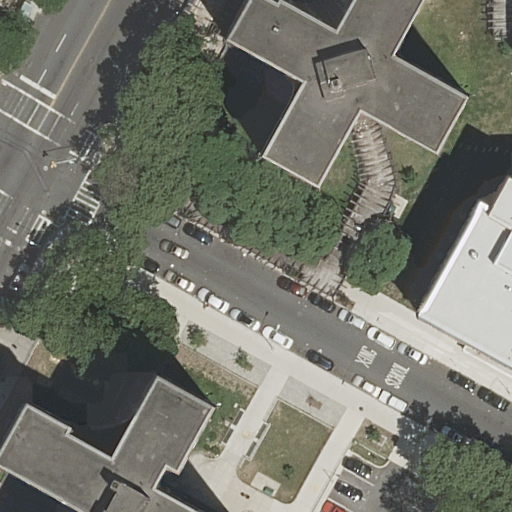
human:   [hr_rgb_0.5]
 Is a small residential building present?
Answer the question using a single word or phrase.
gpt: yes

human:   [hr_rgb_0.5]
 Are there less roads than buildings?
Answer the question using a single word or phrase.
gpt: no

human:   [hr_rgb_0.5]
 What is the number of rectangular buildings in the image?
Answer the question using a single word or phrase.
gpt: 1

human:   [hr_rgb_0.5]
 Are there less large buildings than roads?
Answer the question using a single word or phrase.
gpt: yes

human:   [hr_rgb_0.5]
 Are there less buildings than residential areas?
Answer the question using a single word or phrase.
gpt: no

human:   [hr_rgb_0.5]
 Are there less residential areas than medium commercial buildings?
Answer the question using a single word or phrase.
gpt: no

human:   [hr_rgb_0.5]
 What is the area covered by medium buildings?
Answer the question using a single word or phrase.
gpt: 0m2

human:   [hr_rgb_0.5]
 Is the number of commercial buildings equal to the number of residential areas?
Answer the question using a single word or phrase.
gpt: no

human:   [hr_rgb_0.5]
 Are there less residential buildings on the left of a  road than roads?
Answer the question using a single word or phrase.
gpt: yes

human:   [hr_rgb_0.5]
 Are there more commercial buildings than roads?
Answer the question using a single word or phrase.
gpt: no

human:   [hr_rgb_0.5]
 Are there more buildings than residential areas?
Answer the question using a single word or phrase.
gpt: yes

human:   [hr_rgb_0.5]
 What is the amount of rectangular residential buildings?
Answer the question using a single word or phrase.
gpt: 1

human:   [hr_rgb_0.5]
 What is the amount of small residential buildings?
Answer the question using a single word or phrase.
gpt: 1

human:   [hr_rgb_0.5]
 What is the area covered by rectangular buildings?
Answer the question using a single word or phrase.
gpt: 1m2

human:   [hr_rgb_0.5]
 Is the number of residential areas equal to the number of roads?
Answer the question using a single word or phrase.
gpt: no

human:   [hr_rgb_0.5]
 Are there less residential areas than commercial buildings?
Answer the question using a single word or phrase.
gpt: no

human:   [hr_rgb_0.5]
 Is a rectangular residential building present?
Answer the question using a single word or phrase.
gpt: yes

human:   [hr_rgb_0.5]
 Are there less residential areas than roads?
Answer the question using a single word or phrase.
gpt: yes

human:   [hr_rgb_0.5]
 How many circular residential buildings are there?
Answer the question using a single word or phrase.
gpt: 0

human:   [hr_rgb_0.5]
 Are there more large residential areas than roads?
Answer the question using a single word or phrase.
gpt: no

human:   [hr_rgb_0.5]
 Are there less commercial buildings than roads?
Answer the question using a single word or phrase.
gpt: yes

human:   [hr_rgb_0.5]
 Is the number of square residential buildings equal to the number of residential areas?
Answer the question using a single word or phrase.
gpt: no

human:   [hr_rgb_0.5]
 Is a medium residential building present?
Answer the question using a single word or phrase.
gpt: no

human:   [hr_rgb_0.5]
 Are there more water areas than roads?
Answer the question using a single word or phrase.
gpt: no

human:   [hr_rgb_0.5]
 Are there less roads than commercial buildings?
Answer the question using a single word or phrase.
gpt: no

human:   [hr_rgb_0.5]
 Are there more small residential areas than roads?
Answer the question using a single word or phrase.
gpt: no

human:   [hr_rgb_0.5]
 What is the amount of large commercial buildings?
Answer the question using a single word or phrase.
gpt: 0

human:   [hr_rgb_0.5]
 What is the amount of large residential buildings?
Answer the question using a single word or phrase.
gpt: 1

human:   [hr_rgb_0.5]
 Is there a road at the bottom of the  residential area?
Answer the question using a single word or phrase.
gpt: yes

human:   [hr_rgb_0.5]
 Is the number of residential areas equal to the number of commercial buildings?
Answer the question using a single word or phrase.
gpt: no

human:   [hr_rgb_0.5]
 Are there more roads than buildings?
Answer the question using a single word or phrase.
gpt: yes

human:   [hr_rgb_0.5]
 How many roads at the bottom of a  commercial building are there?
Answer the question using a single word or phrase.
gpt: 0

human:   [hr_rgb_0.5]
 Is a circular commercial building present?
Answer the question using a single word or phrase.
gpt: no

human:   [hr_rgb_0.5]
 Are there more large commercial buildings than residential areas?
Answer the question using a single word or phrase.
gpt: no

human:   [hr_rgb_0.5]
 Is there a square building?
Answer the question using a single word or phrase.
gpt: no

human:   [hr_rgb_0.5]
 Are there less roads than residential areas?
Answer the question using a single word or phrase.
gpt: no